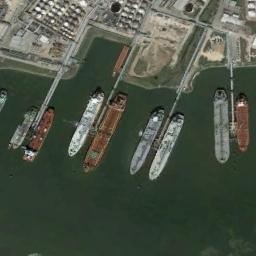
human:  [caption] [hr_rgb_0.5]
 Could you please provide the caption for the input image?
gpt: There are many ships in the green water on the shore .

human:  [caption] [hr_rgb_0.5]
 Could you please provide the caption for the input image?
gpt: There are many orange and white oil tankers docked at the dock  There are many tank-shaped storage buildings on the dock .

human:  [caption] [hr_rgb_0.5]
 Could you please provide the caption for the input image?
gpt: Several ships of different sizes and colors are docked at the cargo terminal and the water is dark green .

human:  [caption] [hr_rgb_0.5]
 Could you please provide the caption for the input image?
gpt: There are many ships of different shapes and sizes beside the dock .

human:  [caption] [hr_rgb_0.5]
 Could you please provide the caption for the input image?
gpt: There are some ships at the harbor .